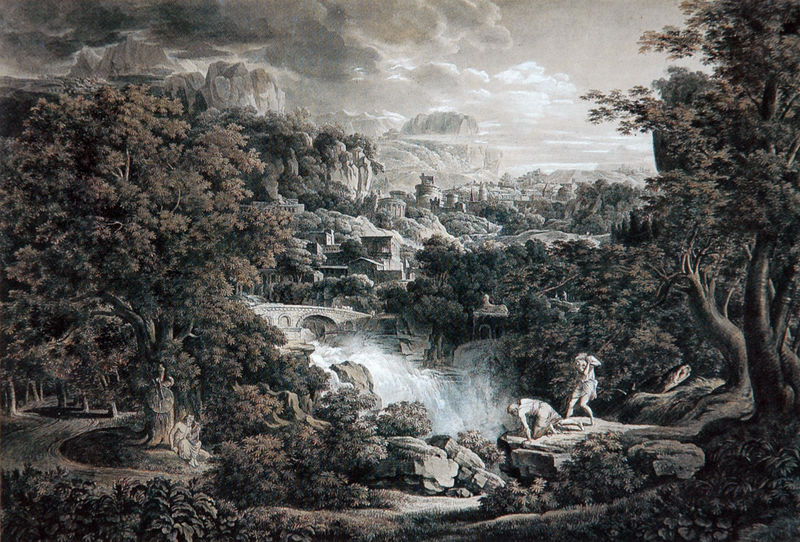
Titel: Südliche Gebirgslandschaft mit Bergstadt und Wasserfall
Künstler: Joseph Anton Koch
Standort: Privatbesitz
Institution: Privatbesitz
Schlagwörter: baum, berg, blätter, felsen, gemälde, gestein, gewitter, himmel, kampf, laub, mann, schatten, wasser, weiß, wolken, baumstämme, bäume, fluss, grün, landschaft, menschen, ocker, sitzen, stadt, äste, bewegung, frau, grau, kleid, licht, männer, schwarz, straße, szene, säulen, zeichnung, gebäude, gras, haus, weg, wiese, wolke, beige, leute, mensch, stein, steine, tod, ast, bach, baumstamm, ferne, gräser, horizont, häuser, hügel, natur, stamm, weite, zweige, brücke, busch, büsche, gebüsch, kirche, gewand, klassizismus, paar, personen, spitzen, vater, blatt, lichtpunkte, pflanze, pflanzen, england, rosa, wald, wasserfall, anhöhe, genre, szenerie, engel, hellblau, füße, gischt, bogen, berge, fels, gebirge, dorf, graphik, nebel, landschaftsmalerei, monochrom, idylle, grisaille, sepia, figuren, romantik, dampf, staffage, stämme, wetter, gestell, lichteinfall, platte, kurven, paradies, laviert, tusche, antike, bücken, dunkelgrau, burg, festung, lichtung, druck, schwarzweiss, radierung, stich, knien, bleistift, ruinen, idealismus, tinte, rom, spritzen, regenwolken, schiefer, strudel, laubwald, faun, sage, liebende, gebirgsbach, griechenland, eiche, knorrig, versteck, tempel, plateau, pavillon, eichen, kupferstich, joch, elfen, erschlagen, baumstumpf, gewölk, steig, bergbach, fahl, legende, schroff, hagar, suche, saulen, quelle, durst, böume, felsgestein, steinplatte, himmel wolken, tivoli, detailreichtum, geißelung, geiselung, felsplatten, olken, romatik, säilen, phantastisch, hinabbeugen, akvädukt, tuschr, wetterumschwung, stoffage, wilson, romantism, 1825, 19jahrhundert